Interaction volume radius: 5 \u00c5
Interaction volume height: 20 \u00c5
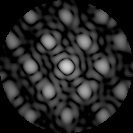
Disorder parameter: 0.3359